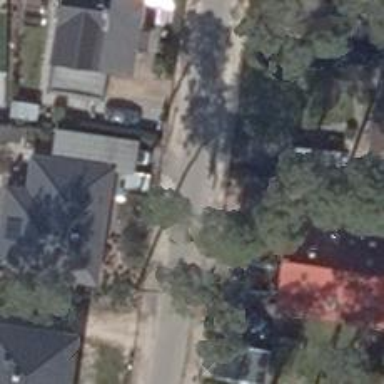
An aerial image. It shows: Driveway.